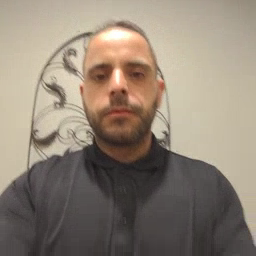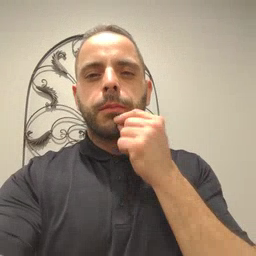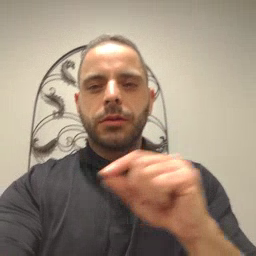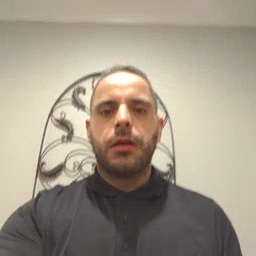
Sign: pencil